Interaction volume radius: 5 \u00c5
Interaction volume height: 15 \u00c5
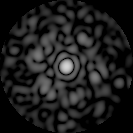
Disorder parameter: 0.8501